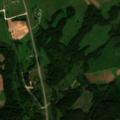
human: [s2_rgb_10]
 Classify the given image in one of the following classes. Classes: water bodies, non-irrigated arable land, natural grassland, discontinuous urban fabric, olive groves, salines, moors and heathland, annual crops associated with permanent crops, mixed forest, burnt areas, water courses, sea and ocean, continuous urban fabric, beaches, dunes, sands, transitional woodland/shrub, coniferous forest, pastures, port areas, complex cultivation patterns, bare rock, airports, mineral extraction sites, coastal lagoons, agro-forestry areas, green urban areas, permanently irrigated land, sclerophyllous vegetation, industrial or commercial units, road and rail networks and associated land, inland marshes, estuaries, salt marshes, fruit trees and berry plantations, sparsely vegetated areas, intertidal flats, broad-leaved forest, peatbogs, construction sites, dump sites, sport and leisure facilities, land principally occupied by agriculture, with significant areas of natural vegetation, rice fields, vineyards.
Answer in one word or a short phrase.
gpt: pastures, complex cultivation patterns, land principally occupied by agriculture, with significant areas of natural vegetation, broad-leaved forest, transitional woodland/shrub